Question: I'm tring to make come UI test using Coded UI. Unfortuanley, It seems to not have access to all DOM elements in browser.
I want to assert value of one text block in form, and by"Add Assertion" the lowest element i can assert is form itself. All tags contained by form was flatten and putted to "id" property in "Add Assertion" widnows, like in the screen below:

Is there a way to assert only one tag in form? In this case i want to assert value "Szczegoly przesylki: 0--<PHONE>"
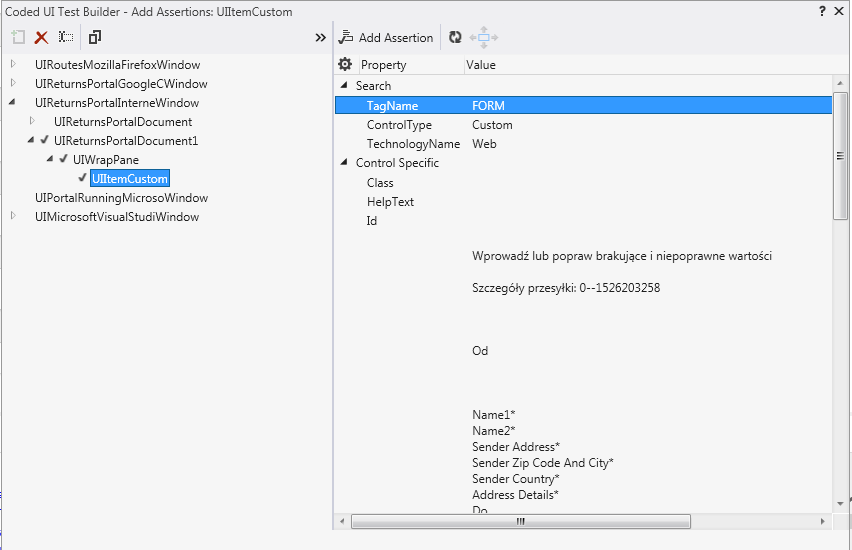
Answer: It depends on how your web page is designed. From the image shown it it not clear what field contains the 'Szczegoly przesylki: 0--<PHONE>'. However, given (1) the scroll bar and (2) that the 'Id' field is shown and is empty, it is probably the field.
Given the number of lines shown above and below the required text you are likely to have selected a larger than necessary part of the screen. When creating an assertion is it often best to move the cross hairs tool around the screen to find the smallest control that contains the required field. Such a UI Control will have no child controls.
I have found that occasionally the Coded UI cross hairs tool loses its place and leaves all four (UP, DOWN, LEFT and RIGHT) arrows grey and inactive, as shown in the screenshot. When this happens try clicking the refresh button located between and the arrows. Some of the arrows should then be shown as black and active. If the DOWN arrow is grey (inactive) and some of the other arrows are black then the properties panel shows a UI Control that has no child components. You should be able to find a UI Control that contains only the required text.